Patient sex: M
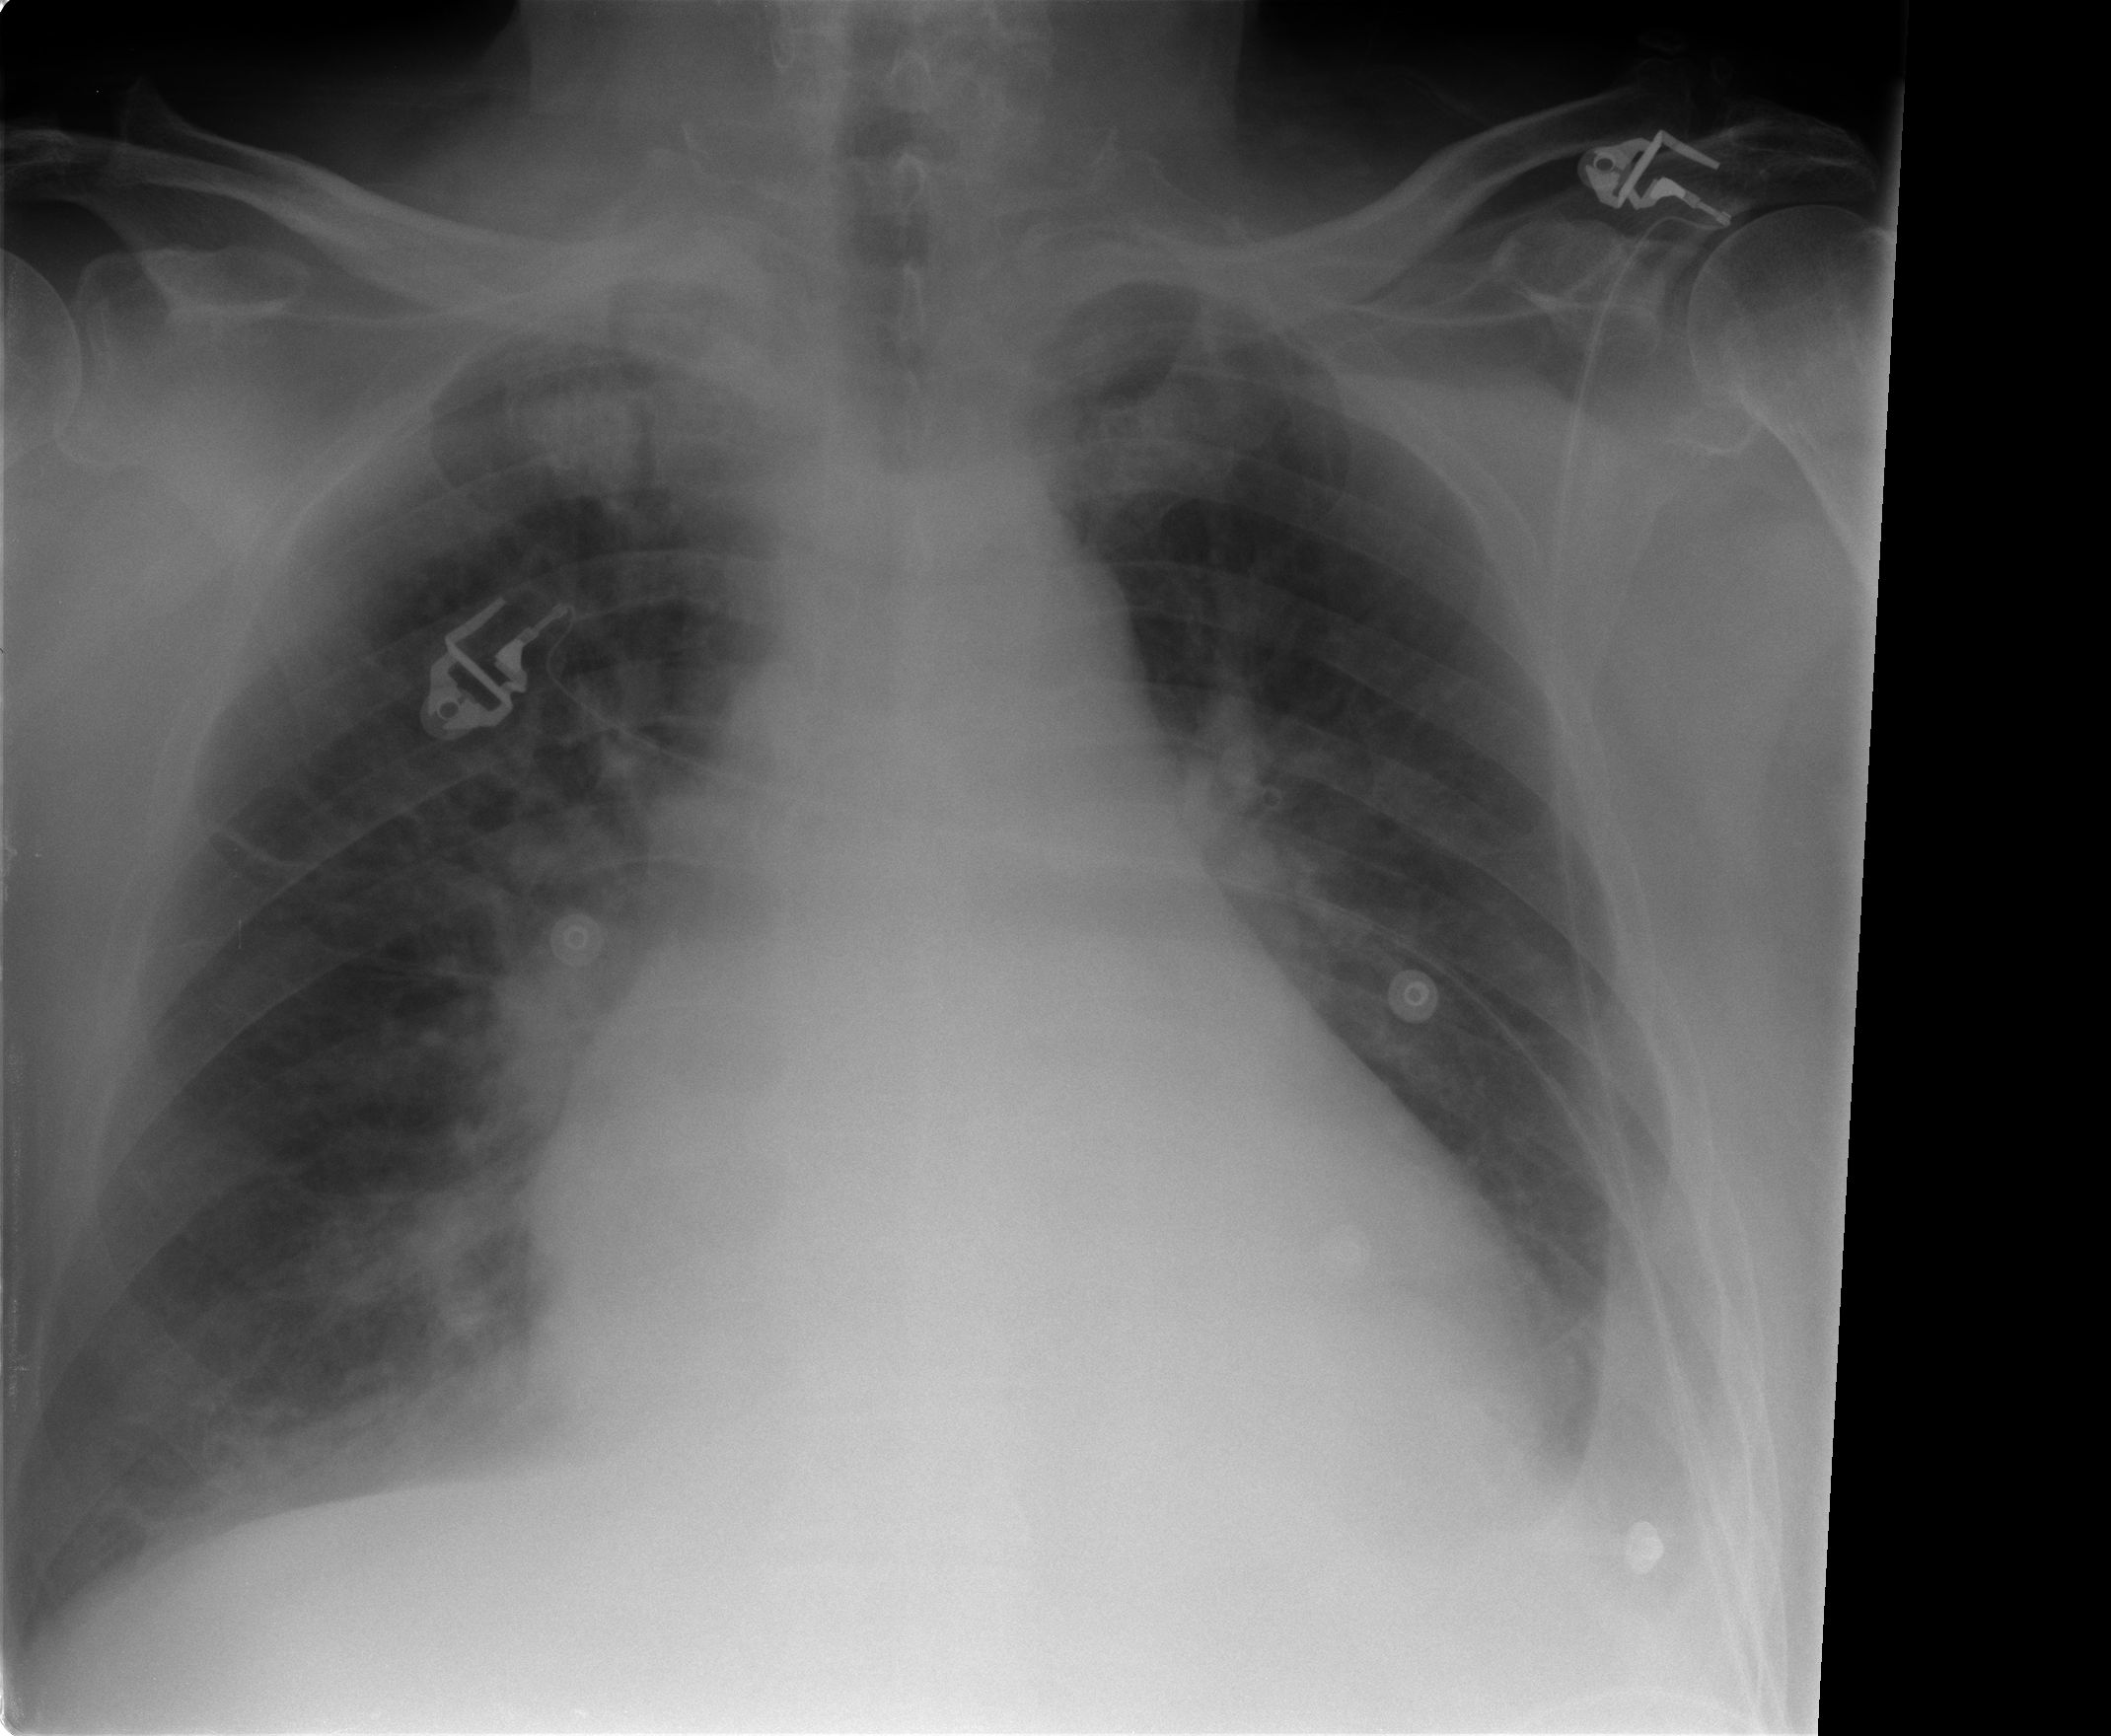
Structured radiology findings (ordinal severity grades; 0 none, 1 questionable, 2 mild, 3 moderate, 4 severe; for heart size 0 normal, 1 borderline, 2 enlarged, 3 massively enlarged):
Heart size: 2
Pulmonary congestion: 2
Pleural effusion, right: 0
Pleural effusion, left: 2
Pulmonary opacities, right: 0
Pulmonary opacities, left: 0
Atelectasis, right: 2
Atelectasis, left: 2